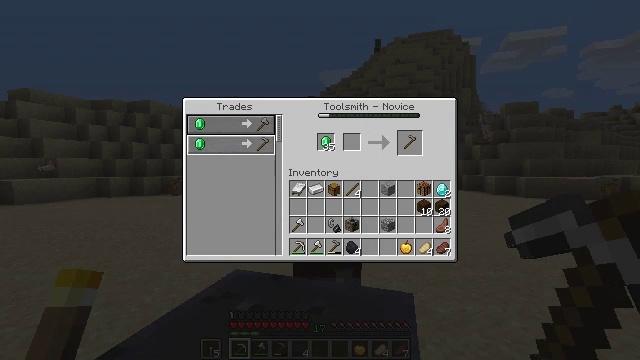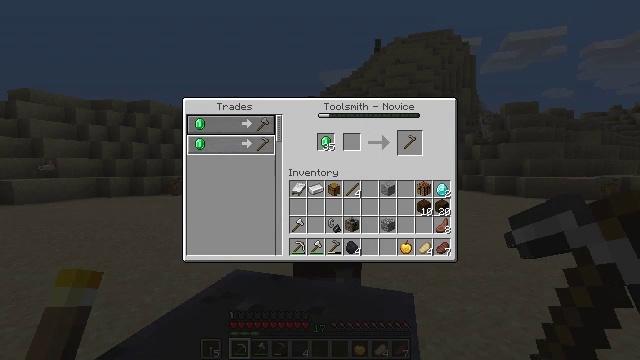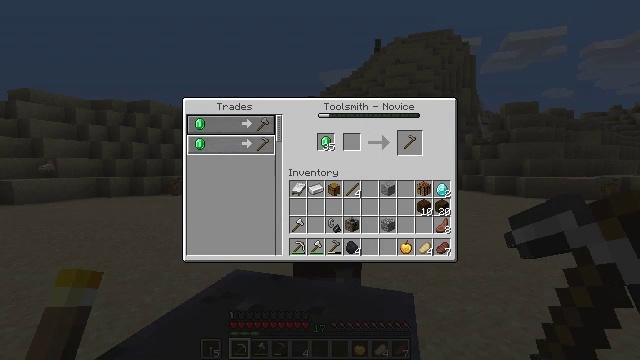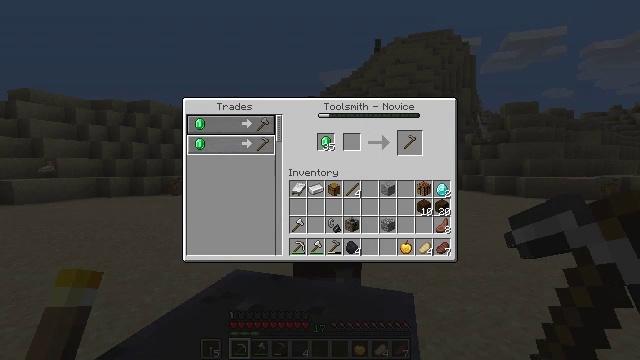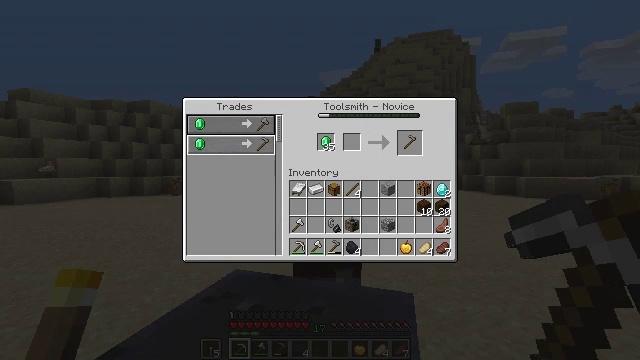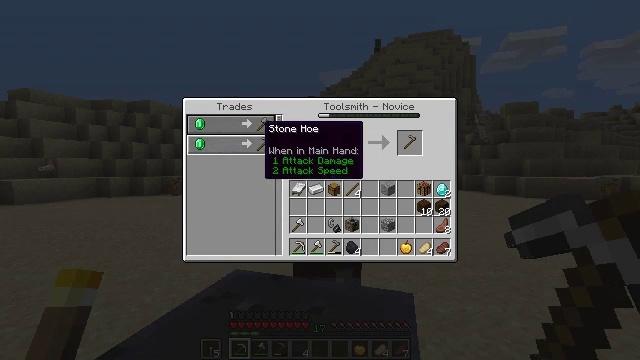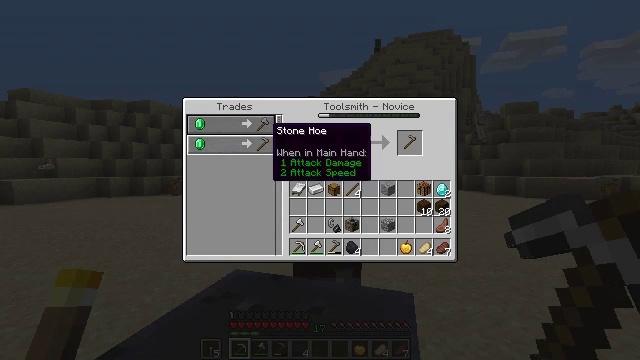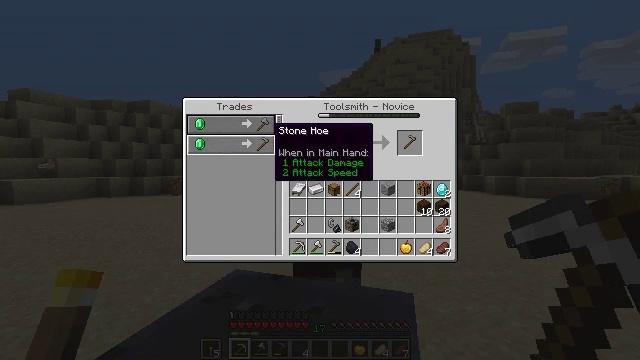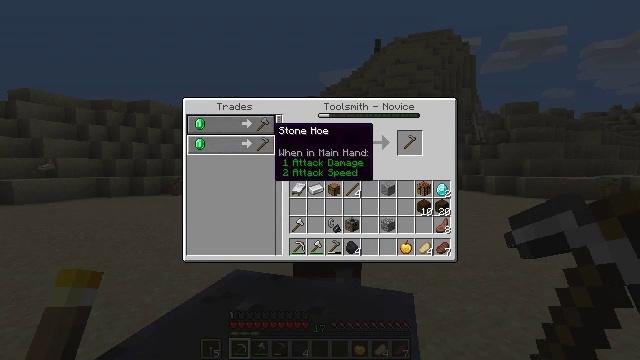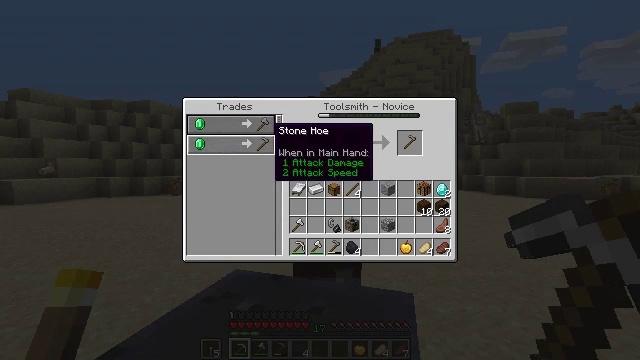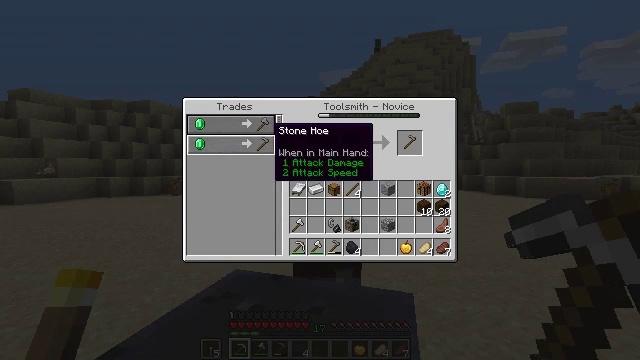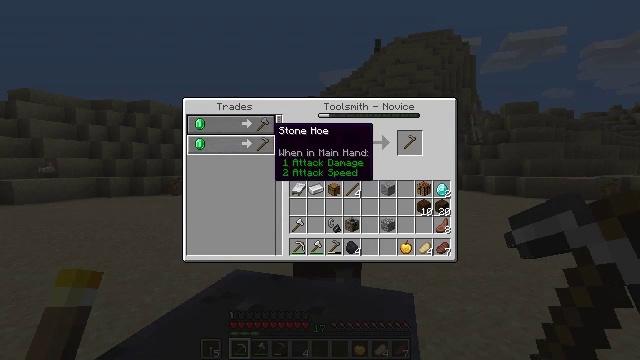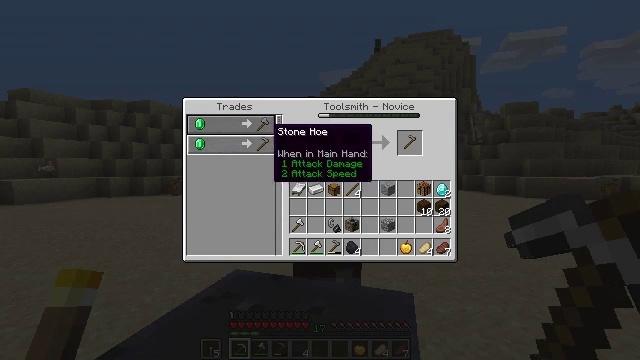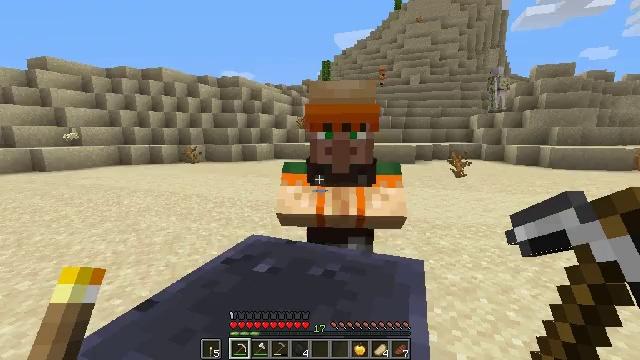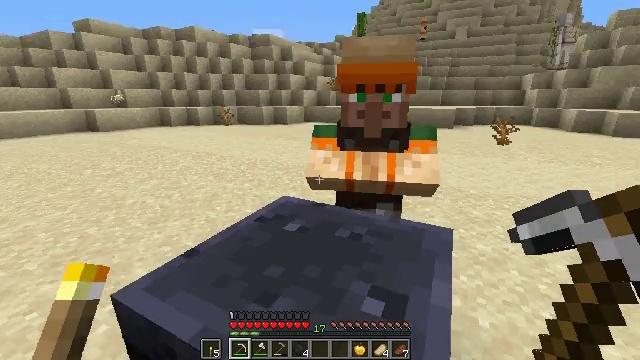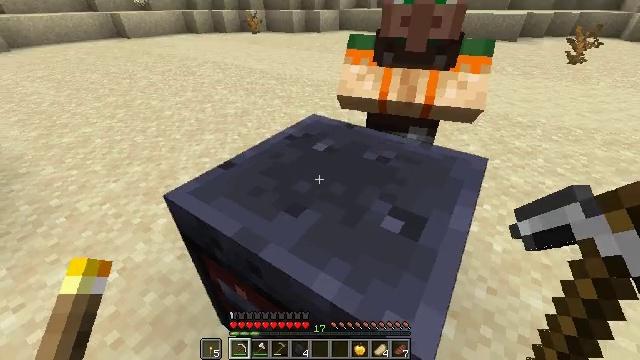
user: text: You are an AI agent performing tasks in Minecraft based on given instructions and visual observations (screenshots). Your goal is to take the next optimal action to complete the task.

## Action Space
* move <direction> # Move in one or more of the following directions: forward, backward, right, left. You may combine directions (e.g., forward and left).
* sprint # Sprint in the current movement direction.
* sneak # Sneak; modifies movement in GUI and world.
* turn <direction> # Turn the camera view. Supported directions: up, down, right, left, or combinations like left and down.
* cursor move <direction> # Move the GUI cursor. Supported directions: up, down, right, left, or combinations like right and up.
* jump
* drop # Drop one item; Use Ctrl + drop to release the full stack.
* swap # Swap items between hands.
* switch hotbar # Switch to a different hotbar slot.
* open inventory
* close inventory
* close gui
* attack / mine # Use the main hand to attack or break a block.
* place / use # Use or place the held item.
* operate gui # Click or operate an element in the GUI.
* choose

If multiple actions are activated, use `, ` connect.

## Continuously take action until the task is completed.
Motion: motion action
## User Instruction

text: Gather the smithing table into your inventory.
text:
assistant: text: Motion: no_op
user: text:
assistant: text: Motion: no_op
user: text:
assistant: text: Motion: no_op
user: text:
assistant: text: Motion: no_op
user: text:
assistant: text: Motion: no_op
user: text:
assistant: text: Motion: cursor move right
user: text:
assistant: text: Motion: no_op
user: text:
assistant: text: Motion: no_op
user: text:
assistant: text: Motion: no_op
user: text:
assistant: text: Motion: no_op
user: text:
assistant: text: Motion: no_op
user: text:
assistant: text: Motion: no_op
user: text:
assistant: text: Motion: cursor move left and down
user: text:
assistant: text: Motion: turn left and down
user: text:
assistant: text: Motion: turn left and down
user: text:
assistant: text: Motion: turn down
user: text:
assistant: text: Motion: attack / mine
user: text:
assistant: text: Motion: attack / mine
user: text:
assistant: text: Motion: turn up, attack / mine
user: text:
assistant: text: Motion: attack / mine
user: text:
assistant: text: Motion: attack / mine
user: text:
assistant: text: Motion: attack / mine
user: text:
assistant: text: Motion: turn down, attack / mine
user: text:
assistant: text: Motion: turn left and down, attack / mine
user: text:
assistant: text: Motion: turn down, attack / mine
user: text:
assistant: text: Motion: turn down, attack / mine
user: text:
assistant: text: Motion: attack / mine
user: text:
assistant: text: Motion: attack / mine
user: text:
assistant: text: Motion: attack / mine
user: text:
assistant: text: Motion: attack / mine